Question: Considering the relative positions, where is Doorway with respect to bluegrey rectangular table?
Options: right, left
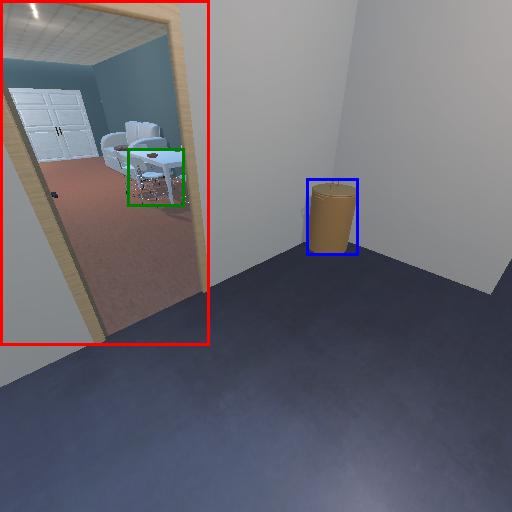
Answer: right